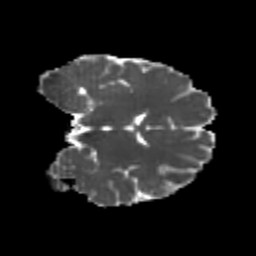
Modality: MD
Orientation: coronal
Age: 21
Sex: male
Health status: healthy
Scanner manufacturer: philips
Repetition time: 7.389 s
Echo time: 0.08599 s